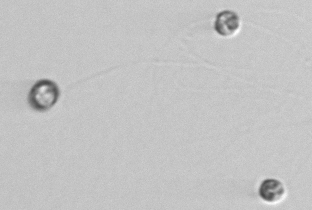
Label: Thalassiosira_sp_aff_mala